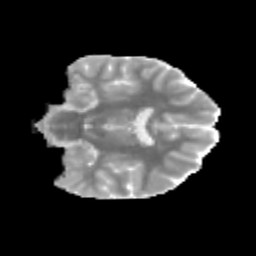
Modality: MD
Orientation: coronal
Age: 13
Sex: female
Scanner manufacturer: siemens
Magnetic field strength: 3 T
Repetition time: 3.8 s
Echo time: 0.07 s